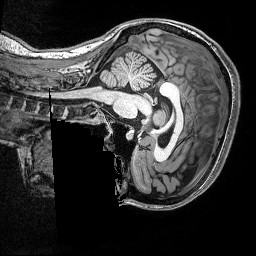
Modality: T1w
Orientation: sagittal
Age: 29
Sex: female